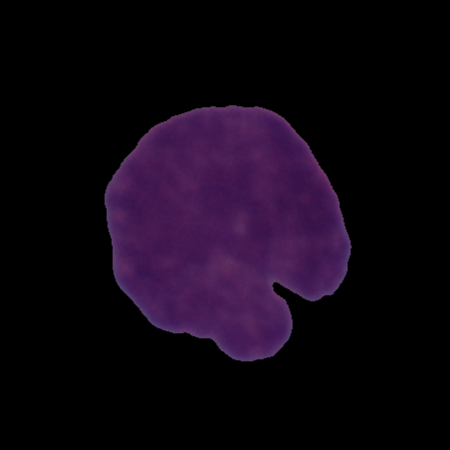
Label: cancer